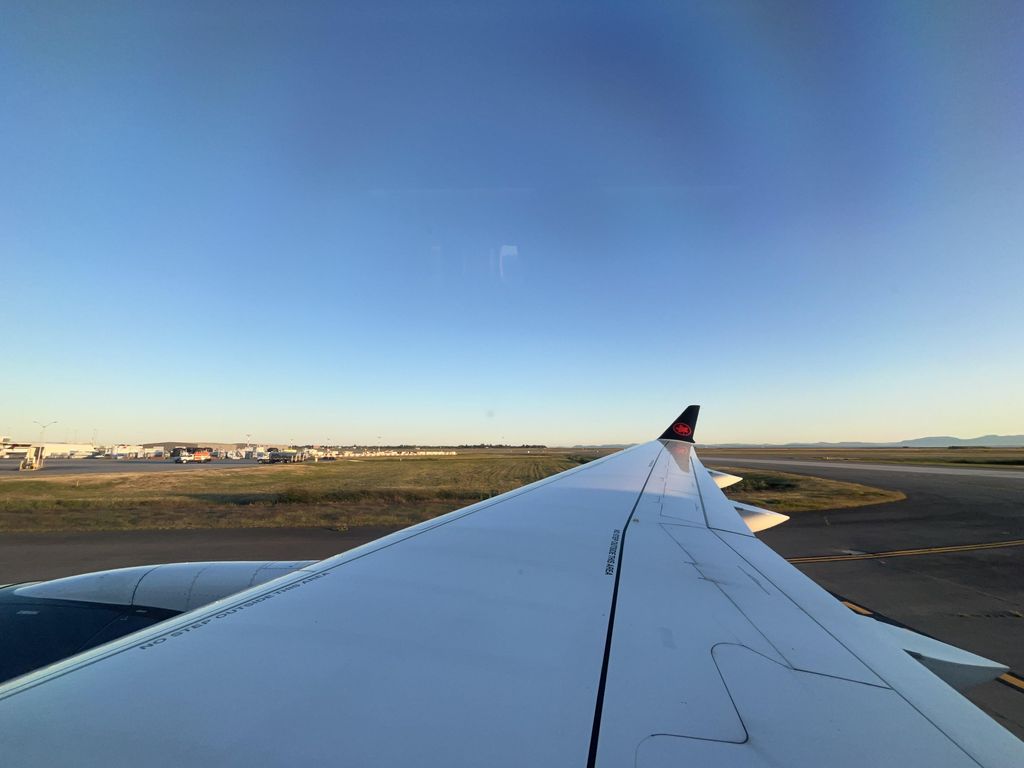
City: vancouver